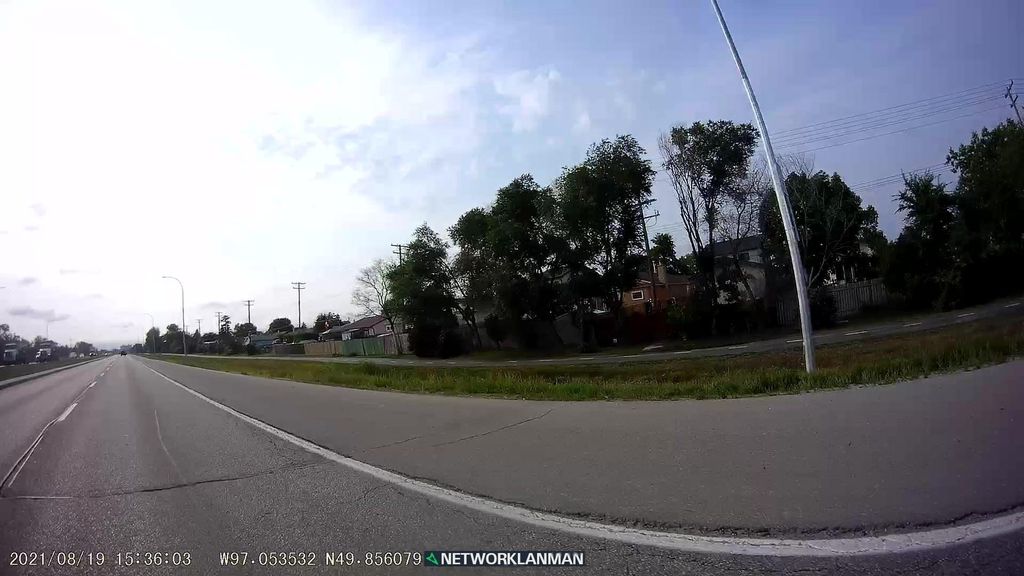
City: winnipeg